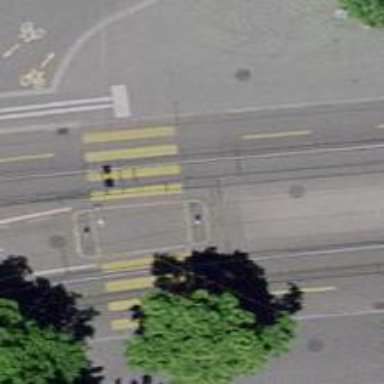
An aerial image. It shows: Kerb barrier.